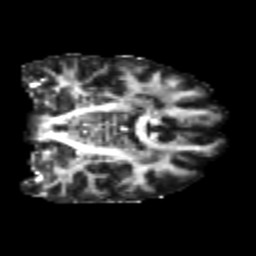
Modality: FA
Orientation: coronal
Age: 26
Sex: female
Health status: healthy
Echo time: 0.074 s